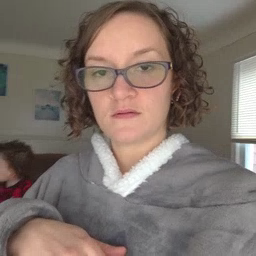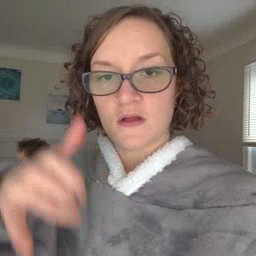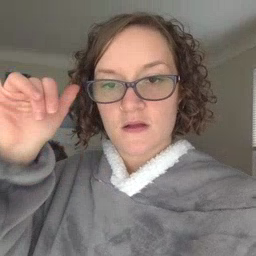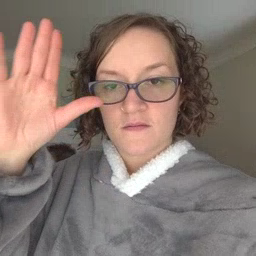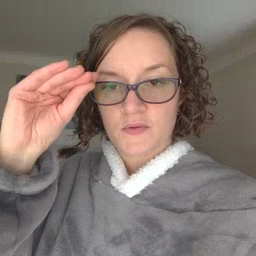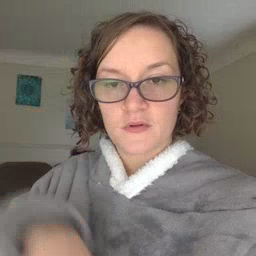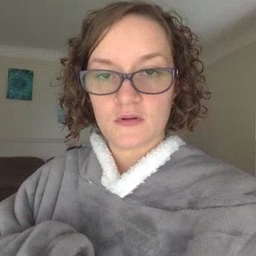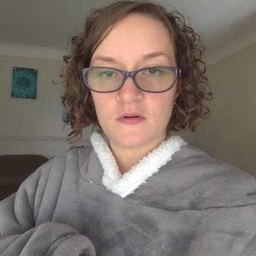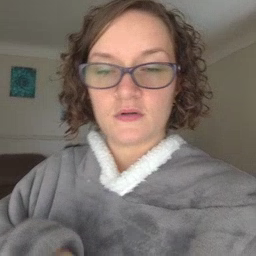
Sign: cowboy